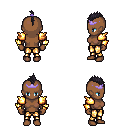
a pixel art fantasy rpg character, female body template, human, dark skin, gold arm armor, gold greaves, raven mohawk hairstyle, purple tiara, four views (front, back, left, right), 2x2 character sprite sheet, small pixel art, hard edges, no anti-aliasing